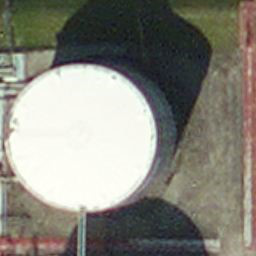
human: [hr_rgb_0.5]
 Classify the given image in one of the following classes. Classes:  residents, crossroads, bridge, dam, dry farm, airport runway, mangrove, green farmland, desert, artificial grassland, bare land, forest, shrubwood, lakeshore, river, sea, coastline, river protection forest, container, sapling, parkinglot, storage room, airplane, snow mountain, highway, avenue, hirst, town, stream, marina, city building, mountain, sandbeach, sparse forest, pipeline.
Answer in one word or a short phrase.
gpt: storage room